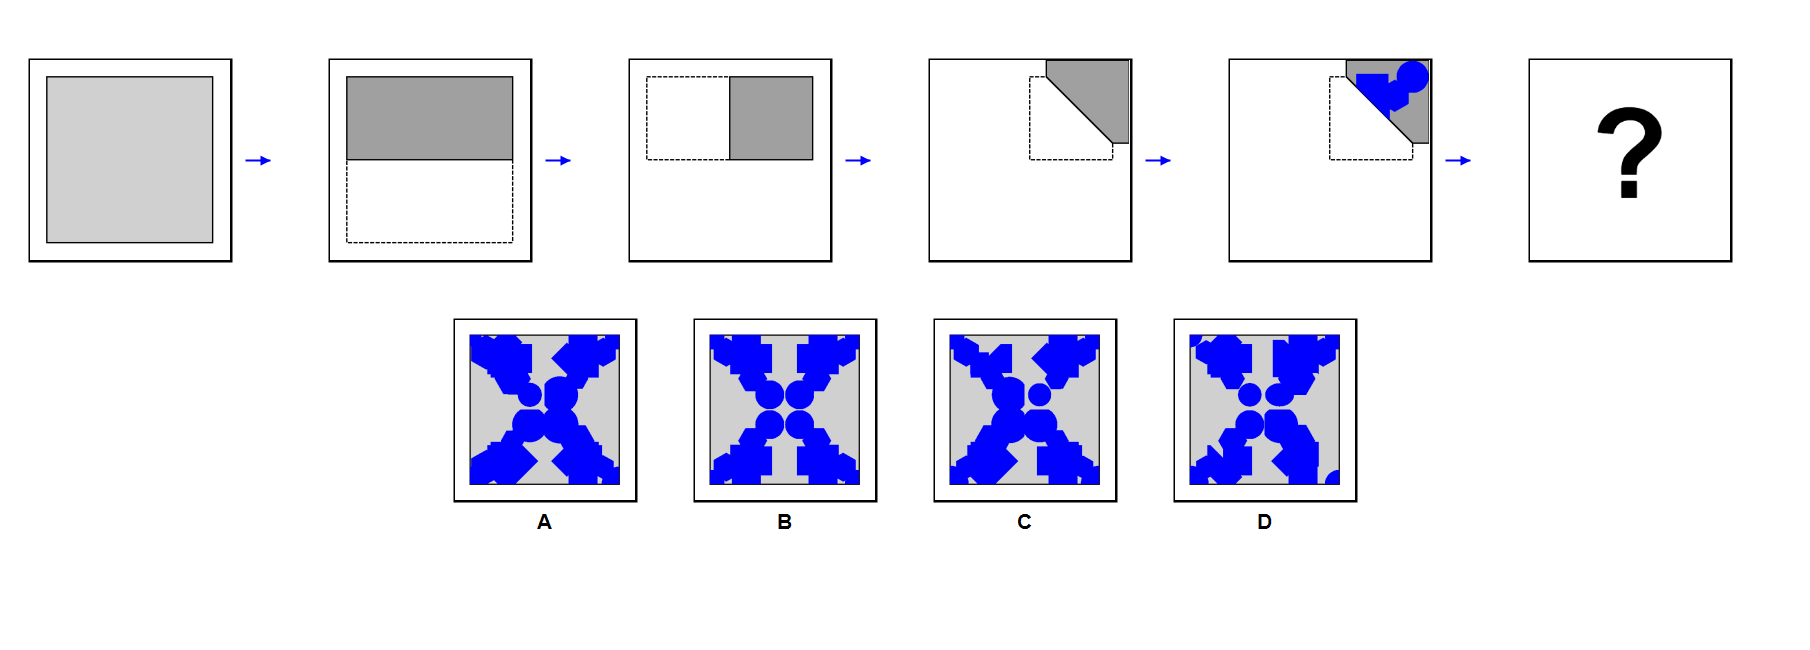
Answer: B